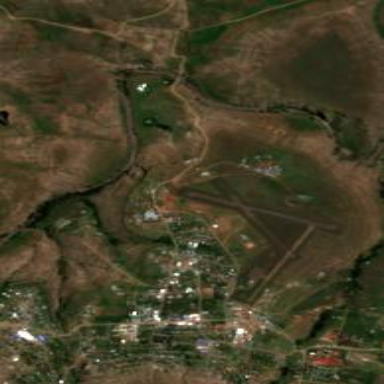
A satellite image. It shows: Military airfield located within larger aerodrome area.